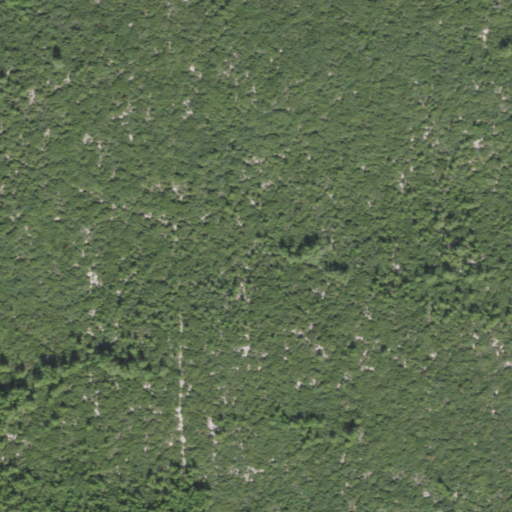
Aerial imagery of island in Florida named Pats Island containing only evergreen forest